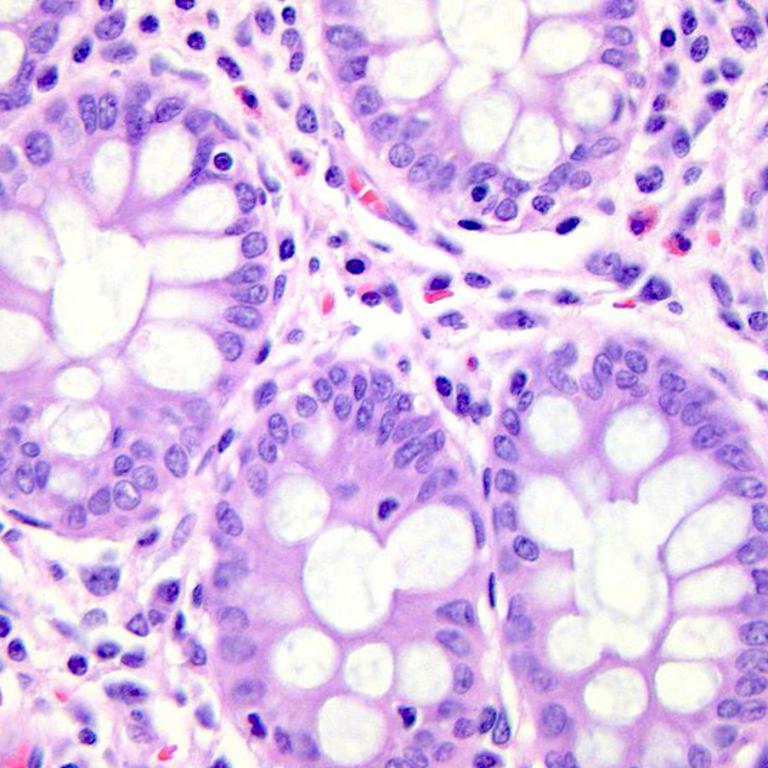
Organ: colon
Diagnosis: benign